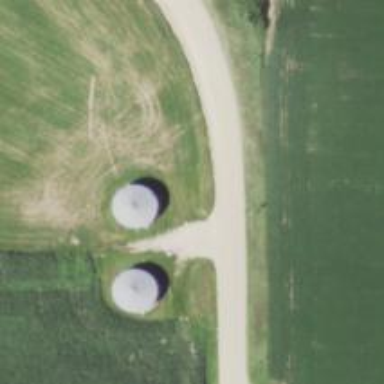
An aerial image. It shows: Silo.